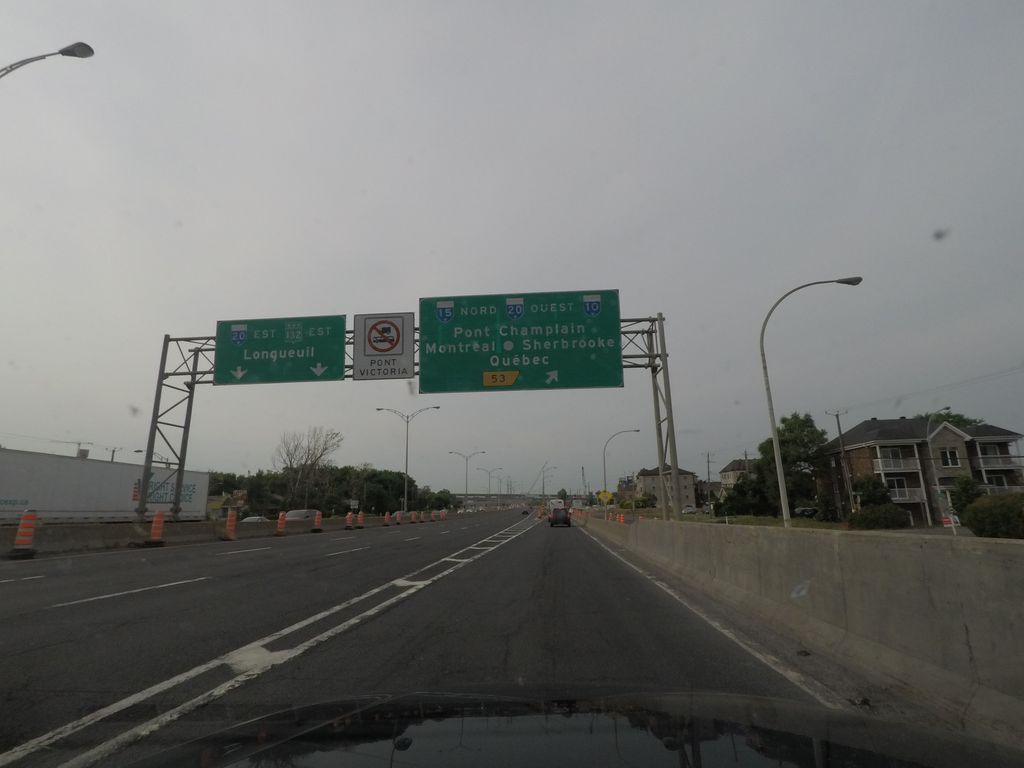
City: montreal